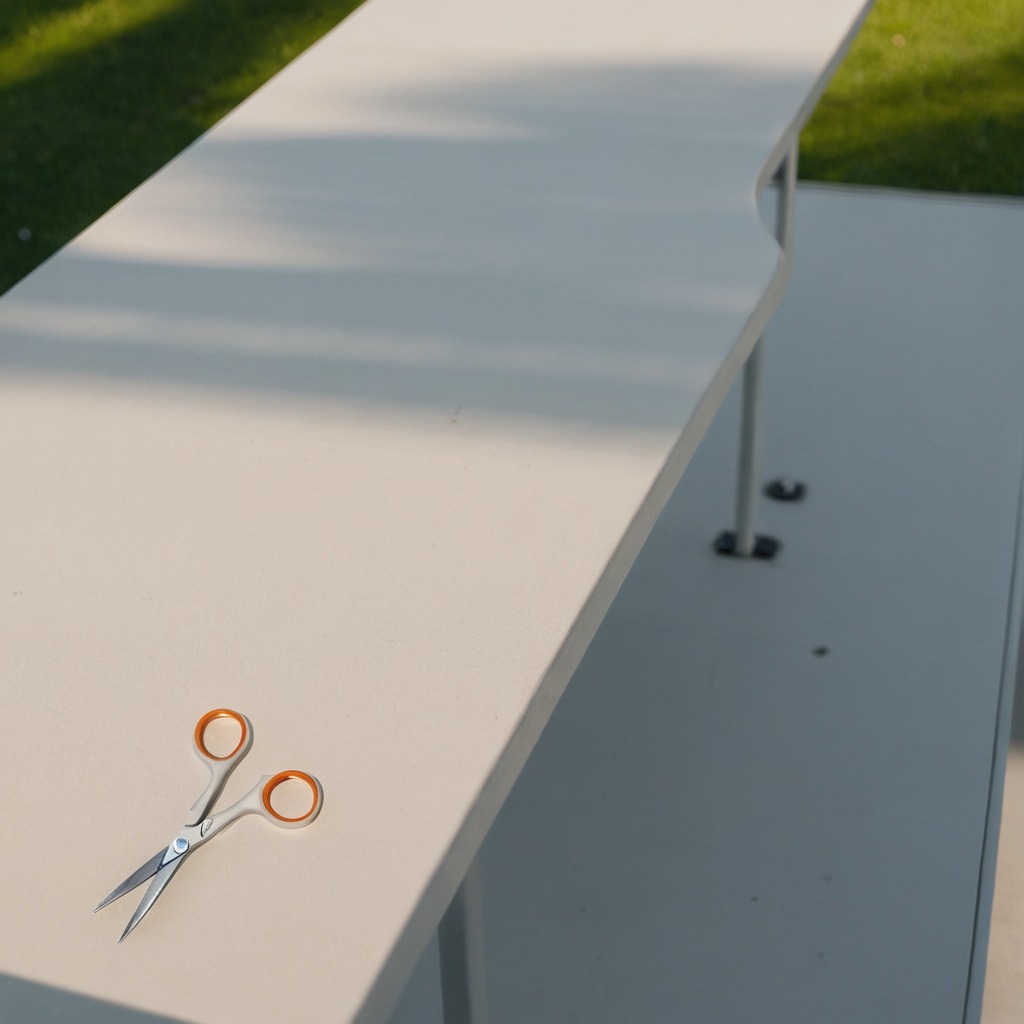
A scissor lying on a clean utility table in a temporary outdoor tool station afternoon light present textured surface